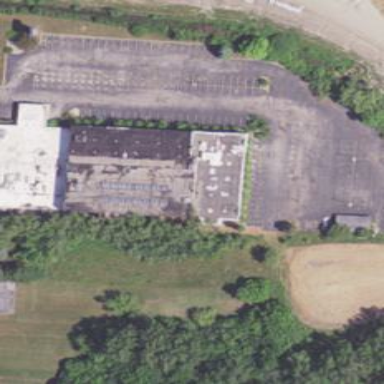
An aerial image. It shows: Building.